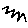
Label: zigzag